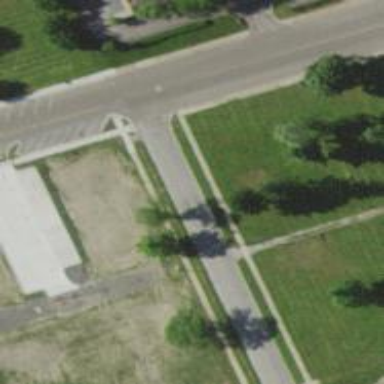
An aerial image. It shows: Alley classified as service road.